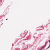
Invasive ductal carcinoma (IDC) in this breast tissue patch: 0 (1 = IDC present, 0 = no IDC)